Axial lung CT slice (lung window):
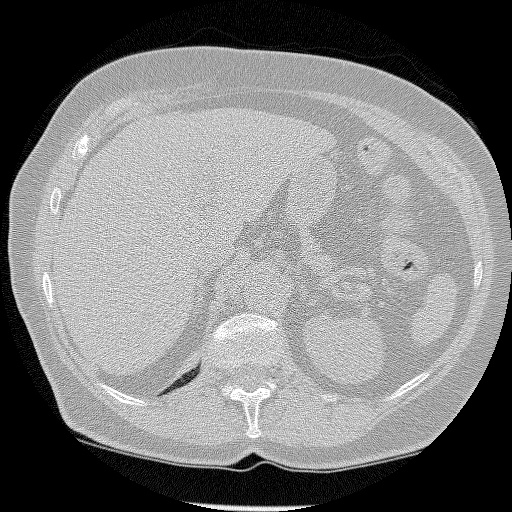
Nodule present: no